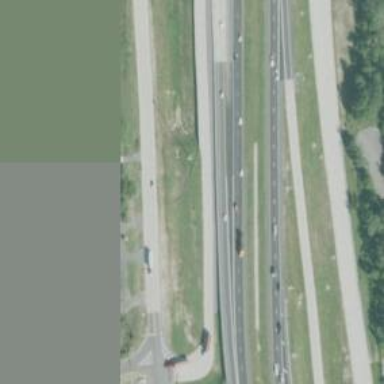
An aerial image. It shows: Motorway link road with diamond junction.